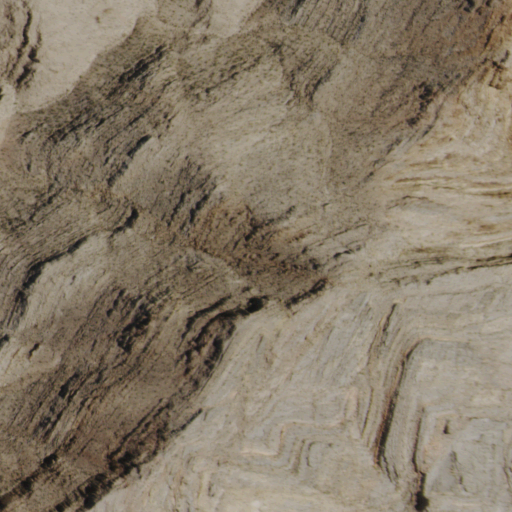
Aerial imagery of mountain in Nevada named Sunrise Mountain containing shrub, grassland, and barren land